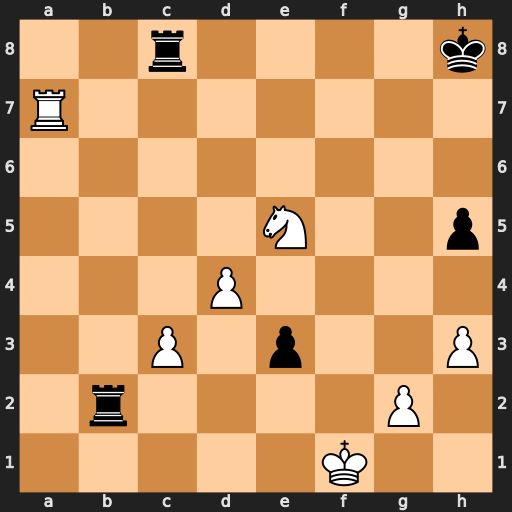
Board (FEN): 2r4k/R7/8/4N2p/3P4/2P1p2P/1r4P1/5K2
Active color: w
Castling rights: -
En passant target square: -
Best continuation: Ng6+ Kg8 Ne7+ Kf8 Nxc8